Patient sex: M
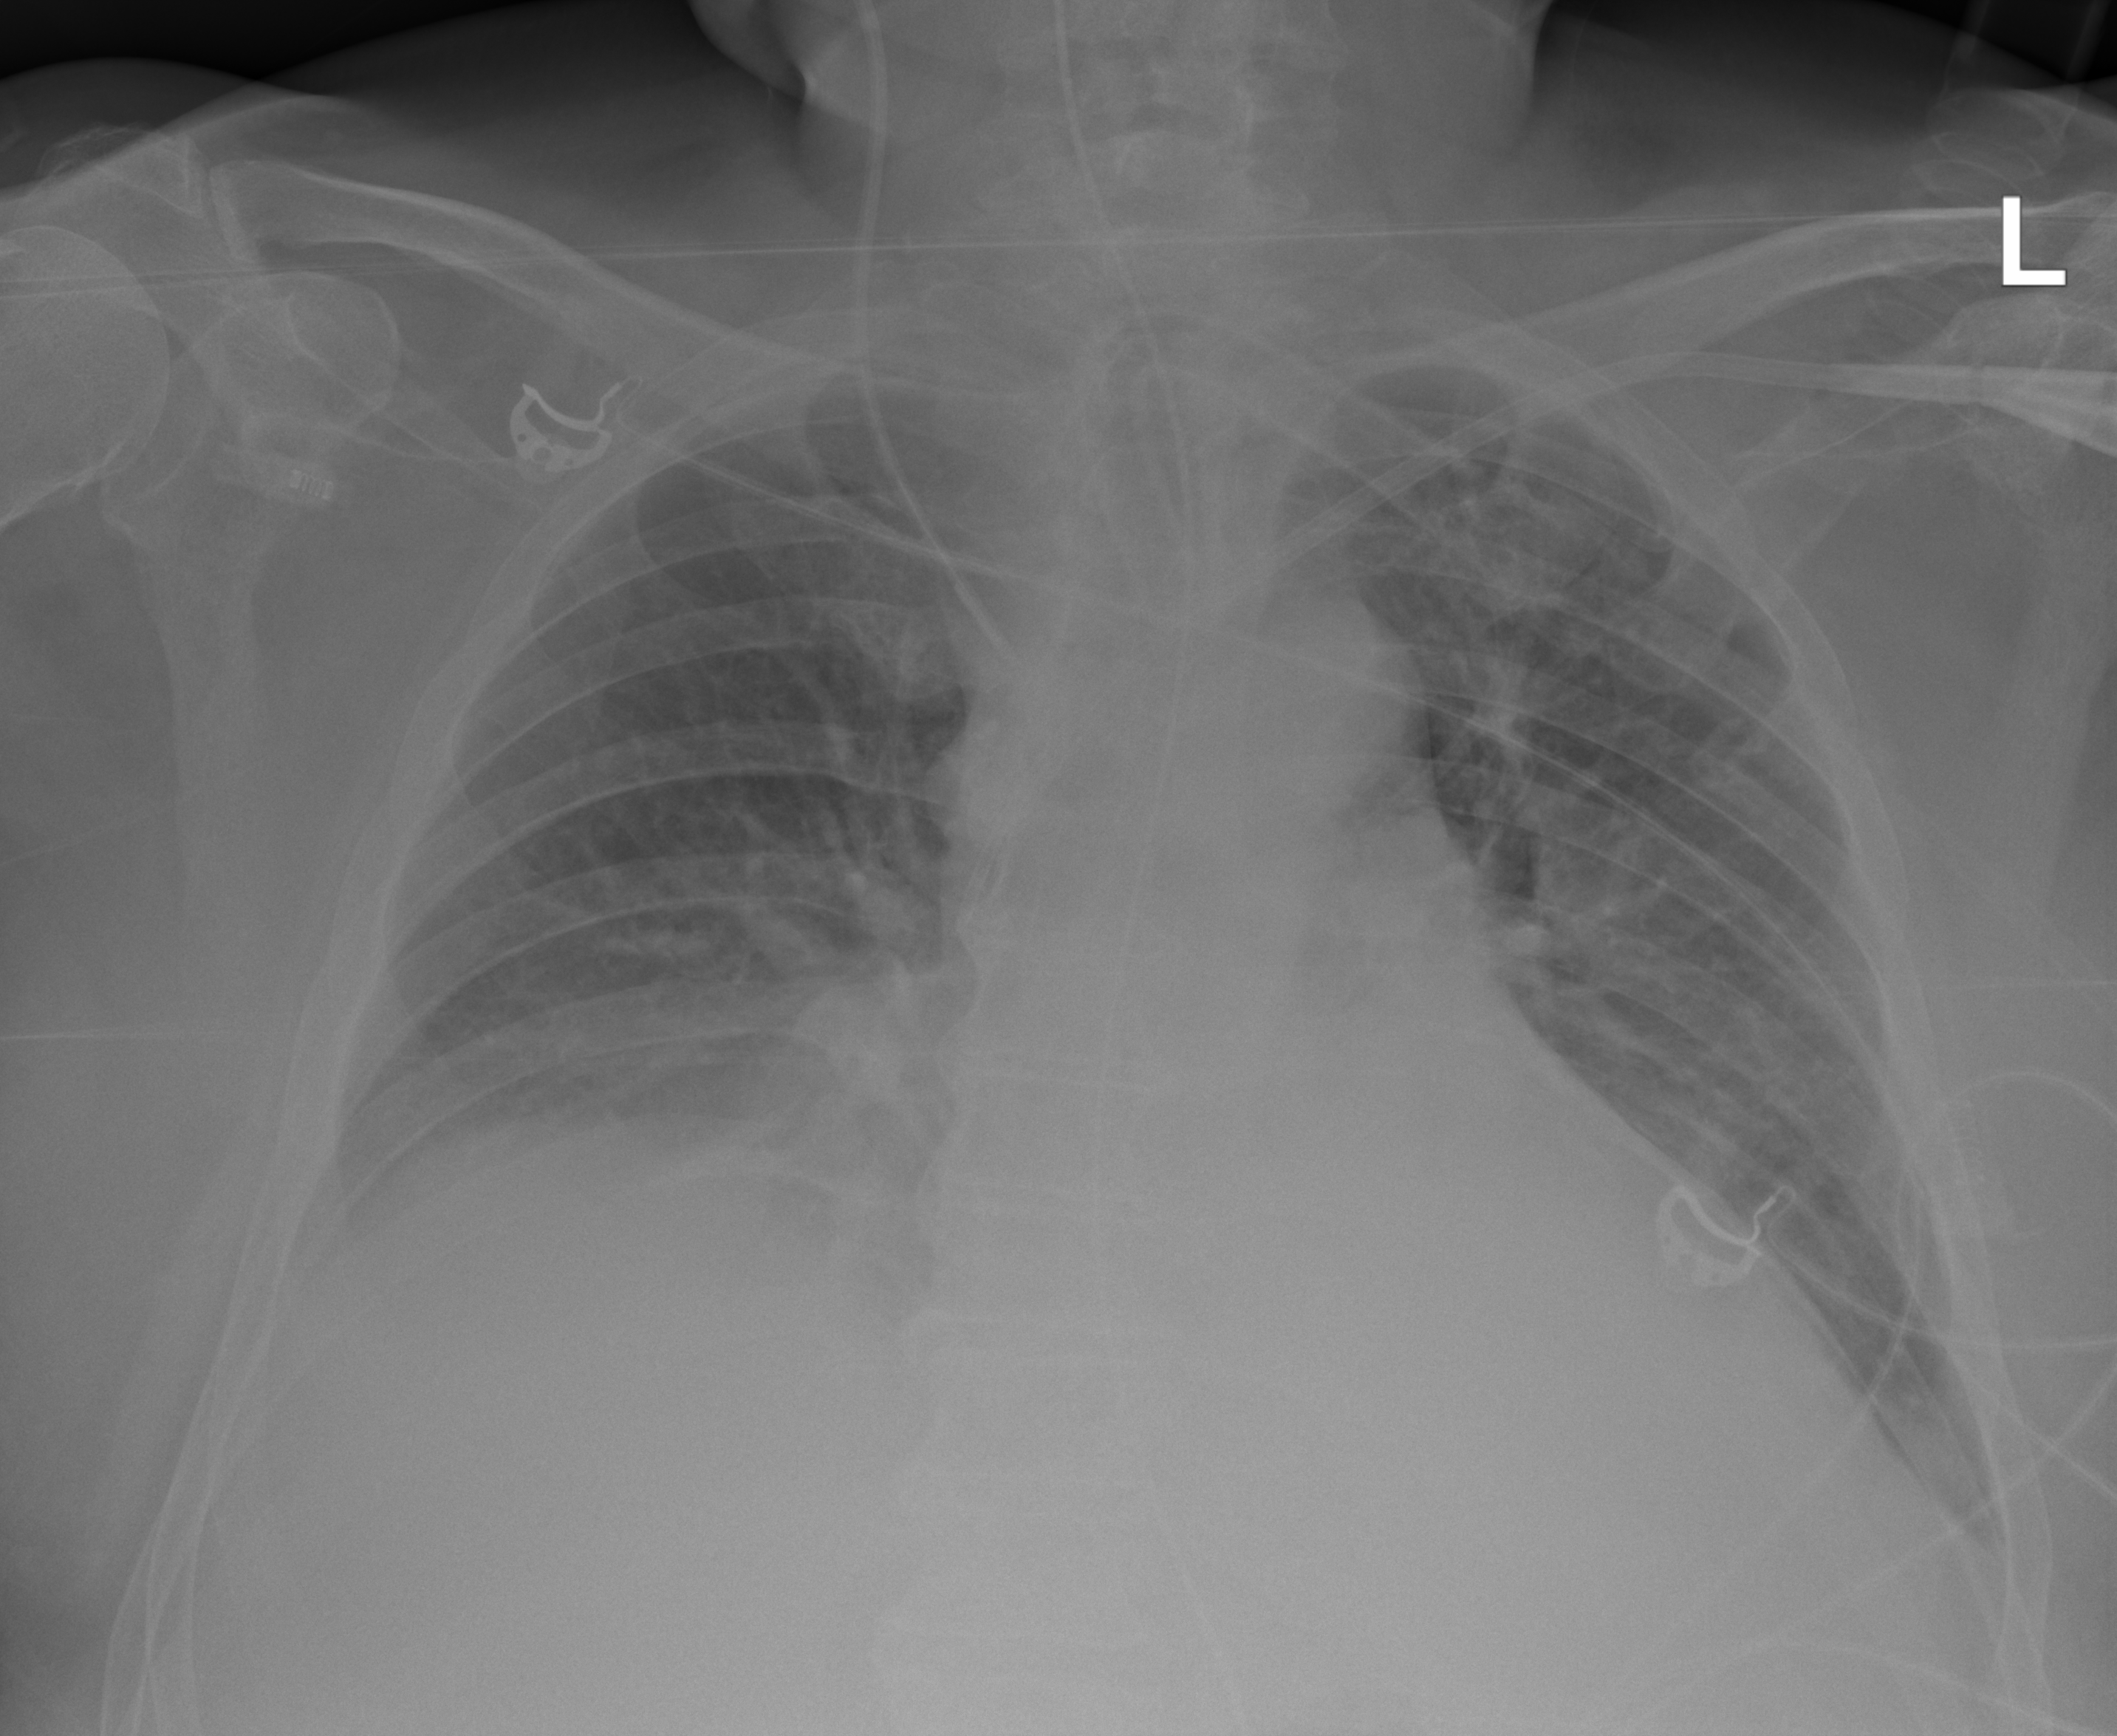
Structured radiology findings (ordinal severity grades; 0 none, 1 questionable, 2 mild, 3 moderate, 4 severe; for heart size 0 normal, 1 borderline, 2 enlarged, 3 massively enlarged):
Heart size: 2
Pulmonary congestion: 0
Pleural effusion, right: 0
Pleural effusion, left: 2
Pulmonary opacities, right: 0
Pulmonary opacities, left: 0
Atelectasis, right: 2
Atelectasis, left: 2